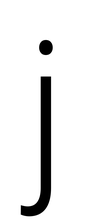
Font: Roboto_Condensed_Light